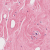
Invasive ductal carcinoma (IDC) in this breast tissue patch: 0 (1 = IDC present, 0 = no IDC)